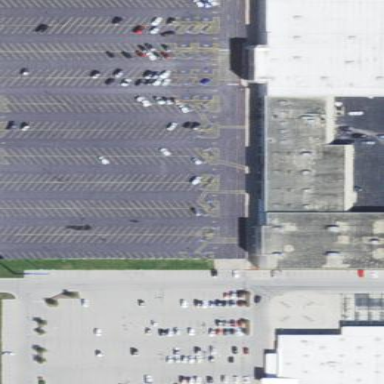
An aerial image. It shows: Retail building.